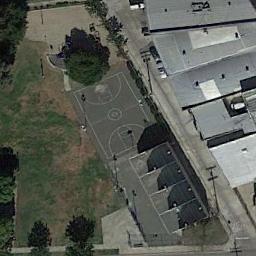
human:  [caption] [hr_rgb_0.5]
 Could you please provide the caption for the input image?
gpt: The basketball courts separates the lawn and buildings .

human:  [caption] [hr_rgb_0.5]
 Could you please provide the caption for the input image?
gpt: There are several small red and yellow basketball courts side by side in the lower left corner .

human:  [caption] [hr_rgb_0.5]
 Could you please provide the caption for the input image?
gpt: There is a basketball court between some buildings and the grass .

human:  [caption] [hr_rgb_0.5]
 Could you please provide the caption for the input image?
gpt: A basketball court next to some sport areas and some buildings beside .

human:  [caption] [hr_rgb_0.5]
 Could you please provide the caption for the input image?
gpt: The basketball court is beside a tree .